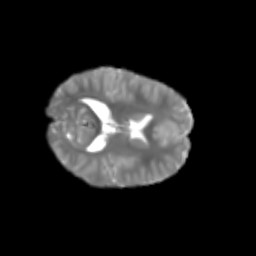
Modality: T2w
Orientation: axial
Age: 6
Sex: female
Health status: healthy